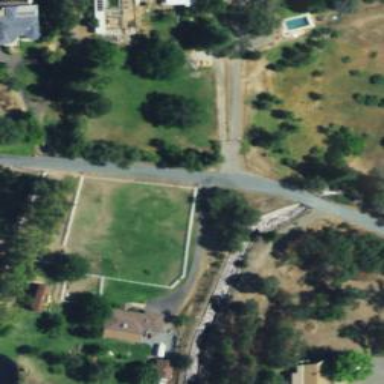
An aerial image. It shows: Driveway.